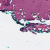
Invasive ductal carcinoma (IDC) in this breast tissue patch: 0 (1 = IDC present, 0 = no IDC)